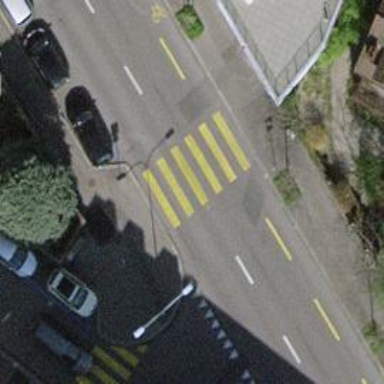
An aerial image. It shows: Uncontrolled road crossing.